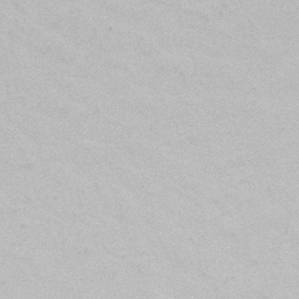
Label: frost